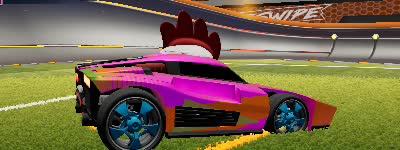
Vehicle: breakout